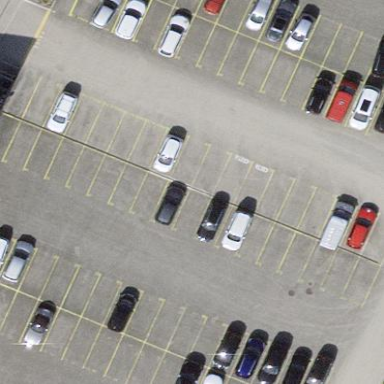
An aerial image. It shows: Parking area with surface.